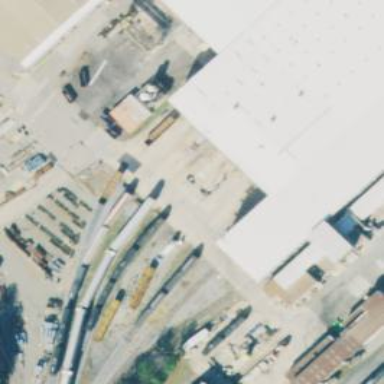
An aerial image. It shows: Rail spur service.